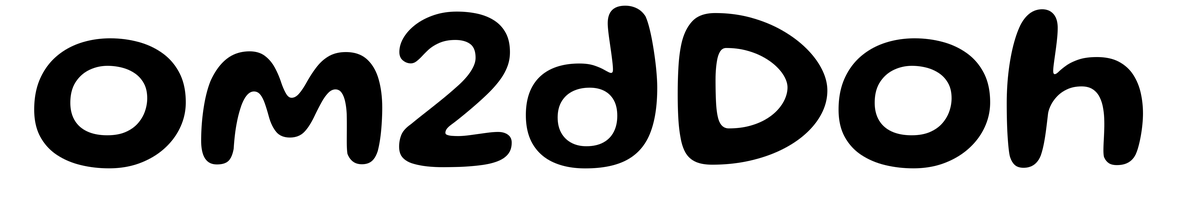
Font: Gluten_Medium